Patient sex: M
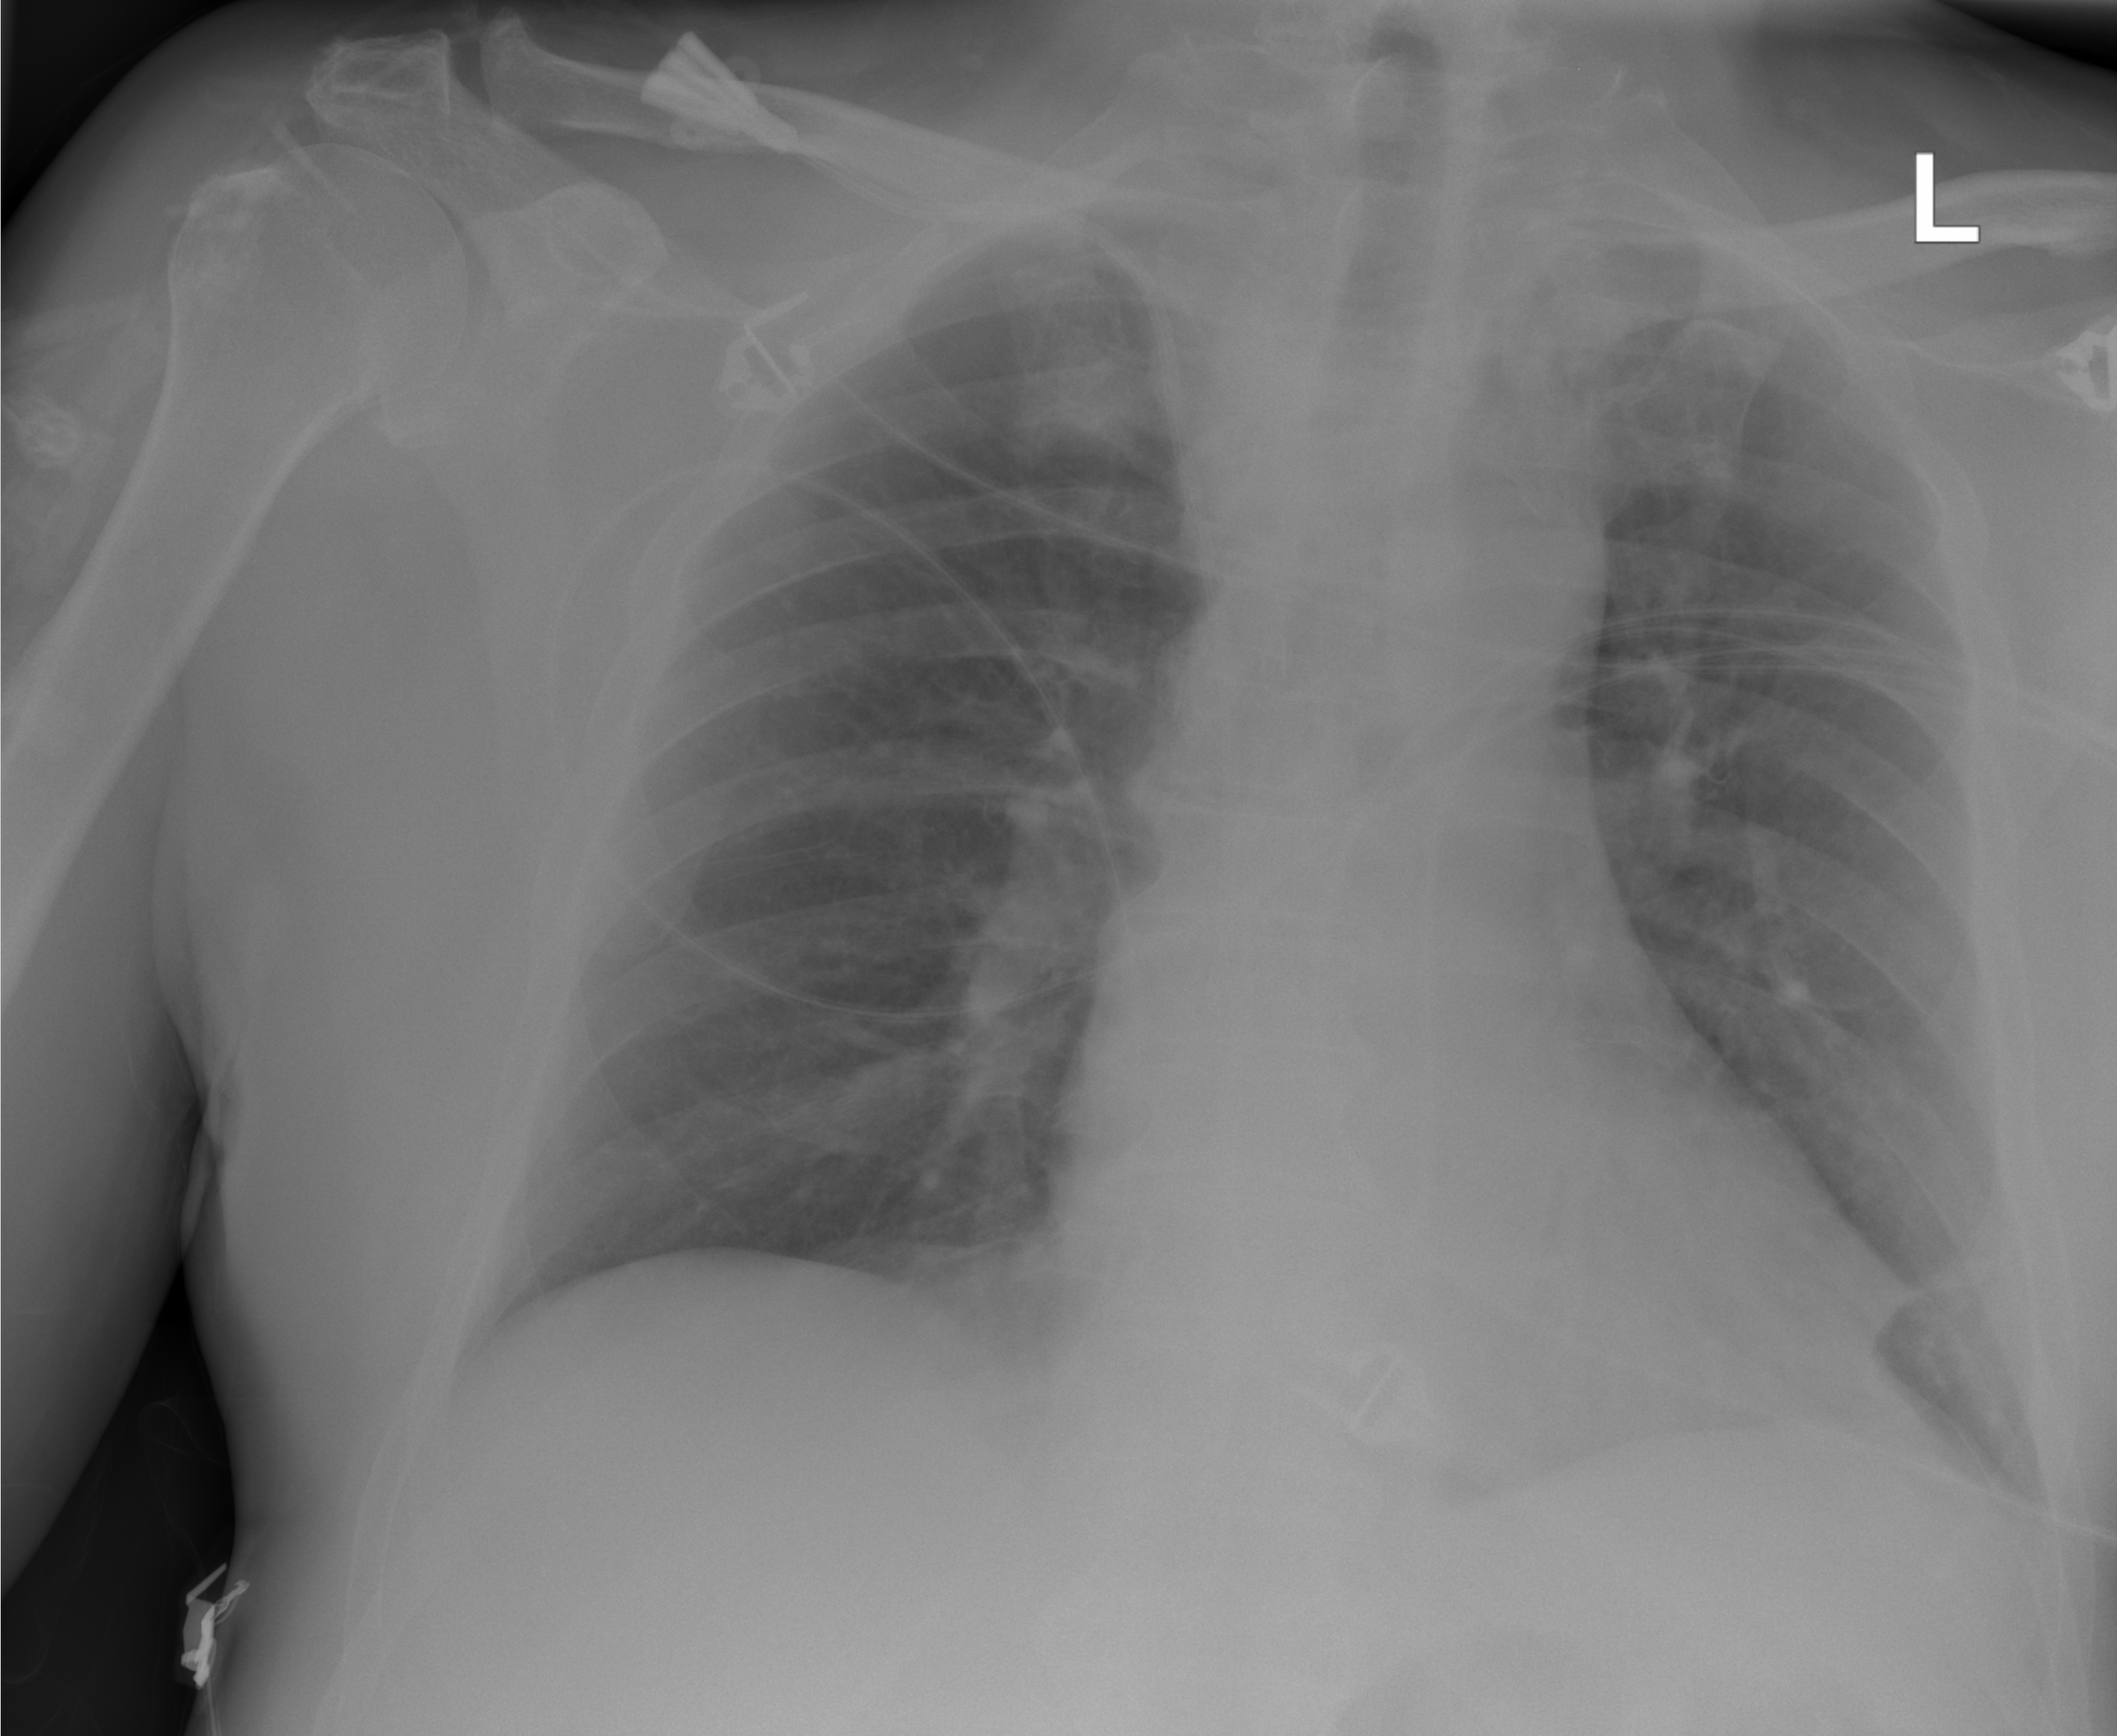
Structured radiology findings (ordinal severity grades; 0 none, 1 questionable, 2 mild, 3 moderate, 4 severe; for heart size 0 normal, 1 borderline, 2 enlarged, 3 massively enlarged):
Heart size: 1
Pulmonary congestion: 2
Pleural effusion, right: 0
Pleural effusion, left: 2
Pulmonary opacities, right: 2
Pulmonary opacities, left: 0
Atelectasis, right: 0
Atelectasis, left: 2